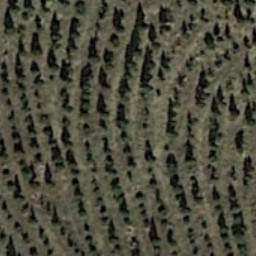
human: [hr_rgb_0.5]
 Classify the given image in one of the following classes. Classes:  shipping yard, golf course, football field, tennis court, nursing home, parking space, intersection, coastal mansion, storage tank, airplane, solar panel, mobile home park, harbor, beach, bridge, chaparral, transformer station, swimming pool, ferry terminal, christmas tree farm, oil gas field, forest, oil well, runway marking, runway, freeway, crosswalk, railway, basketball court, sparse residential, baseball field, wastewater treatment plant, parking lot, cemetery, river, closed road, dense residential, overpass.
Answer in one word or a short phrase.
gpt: christmas tree farm